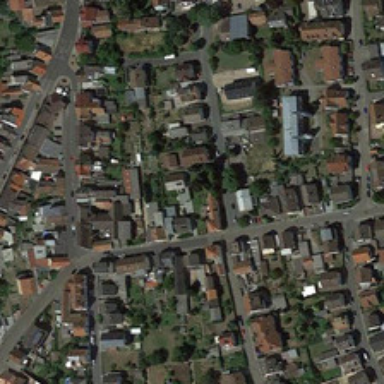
The houses with red or grey roofs are compactly arrange along the streets .